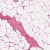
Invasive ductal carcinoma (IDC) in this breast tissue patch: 0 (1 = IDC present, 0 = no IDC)